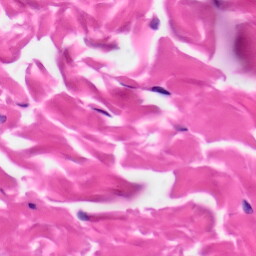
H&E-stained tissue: Skin